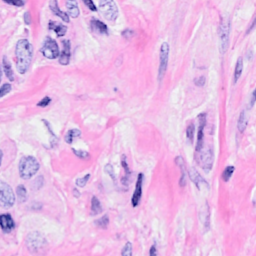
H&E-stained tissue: Breast